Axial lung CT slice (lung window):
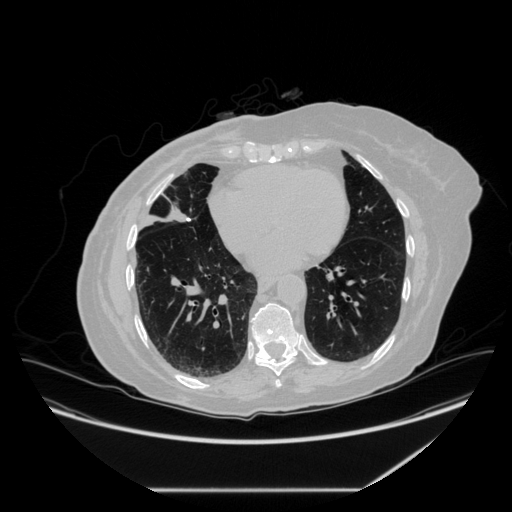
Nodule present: no